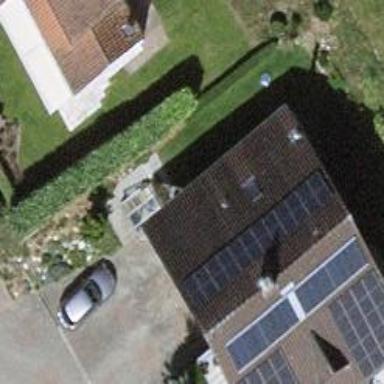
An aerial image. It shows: Solar photovoltaic panel generator.